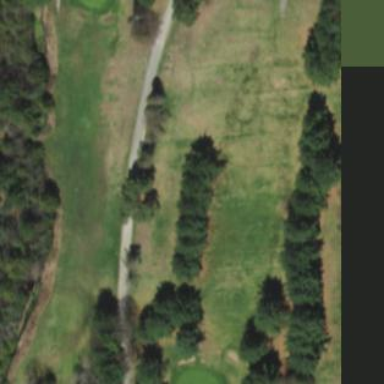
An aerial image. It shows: Rough area in golf course.